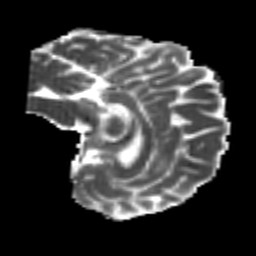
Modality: MD
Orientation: sagittal
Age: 24
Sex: male
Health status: healthy
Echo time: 0.074 s